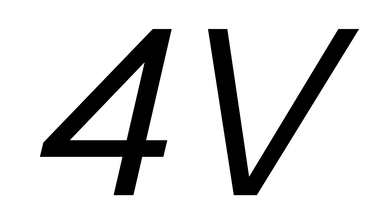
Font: InstrumentSans-Italic_Italic